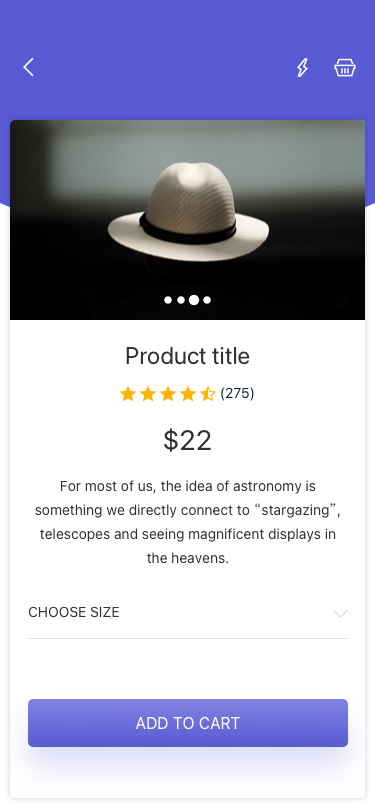
Text in this UI design:
Add to cart
CHOOSE SIZE
$22
For most of us, the idea of astronomy is something we directly connect to “stargazing”, telescopes and seeing magnificent displays in the heavens.
(275)
Product title